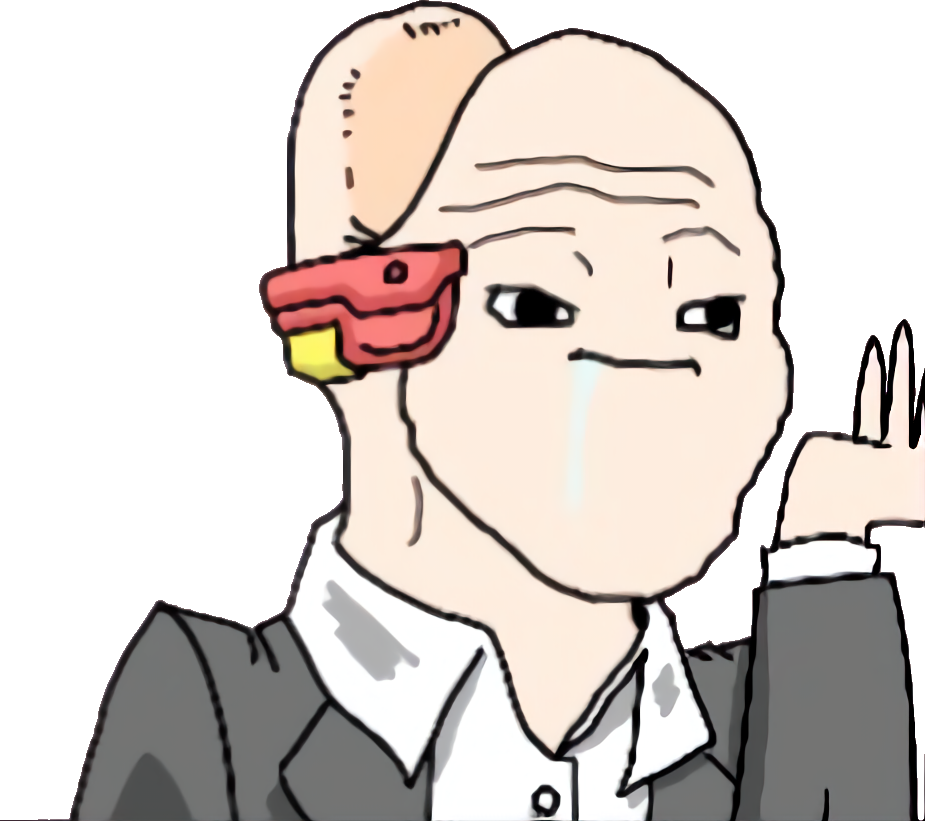
Label: 5_Brainlet